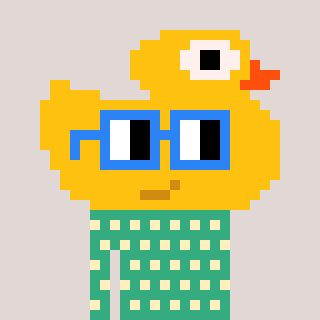
a pixel art character with square blue glasses, a ducky-shaped head and a teal-colored body on a warm background